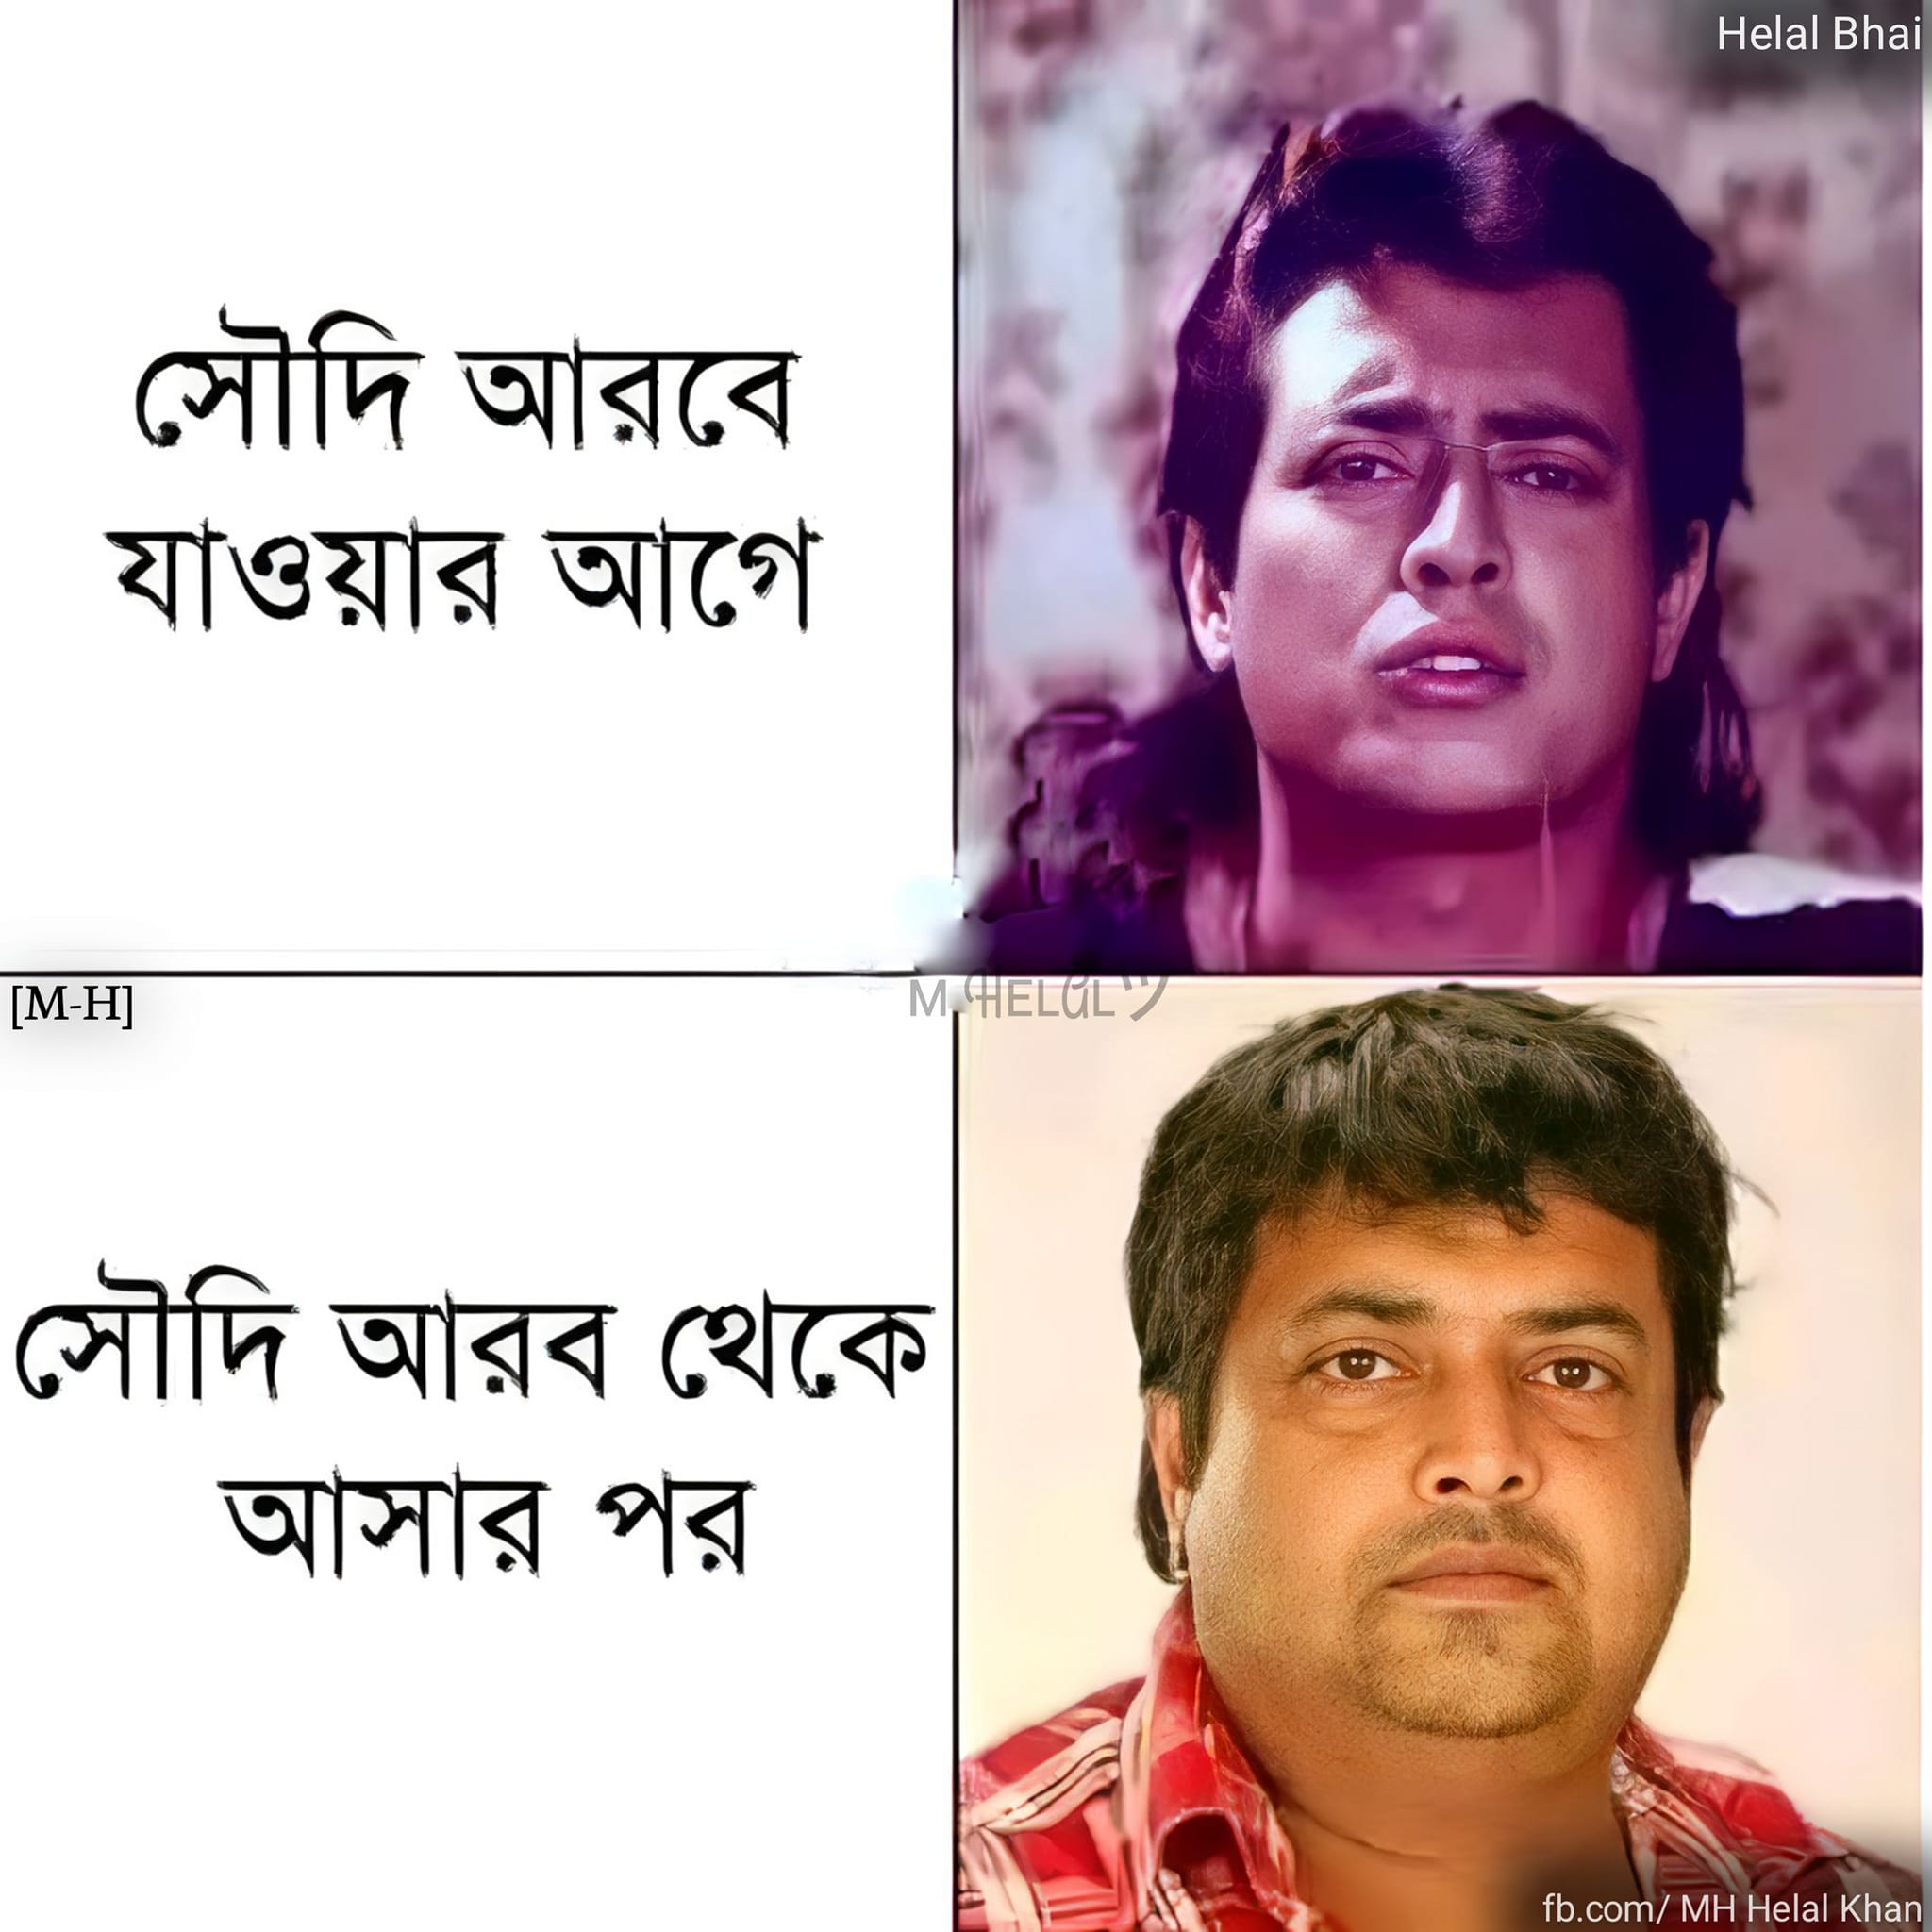
Text: সৌদি আরবে যাওযার আগে সৌদি আরব থেকে আসার পর
Label: Non Hate